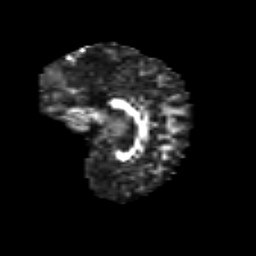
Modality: FA
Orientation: sagittal
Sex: male
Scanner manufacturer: siemens
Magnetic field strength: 3 T
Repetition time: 5 s
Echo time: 0.071 s